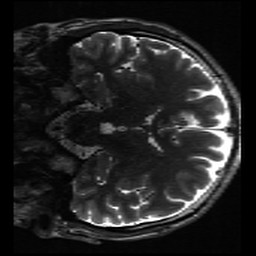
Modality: inplaneT2
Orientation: coronal